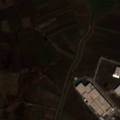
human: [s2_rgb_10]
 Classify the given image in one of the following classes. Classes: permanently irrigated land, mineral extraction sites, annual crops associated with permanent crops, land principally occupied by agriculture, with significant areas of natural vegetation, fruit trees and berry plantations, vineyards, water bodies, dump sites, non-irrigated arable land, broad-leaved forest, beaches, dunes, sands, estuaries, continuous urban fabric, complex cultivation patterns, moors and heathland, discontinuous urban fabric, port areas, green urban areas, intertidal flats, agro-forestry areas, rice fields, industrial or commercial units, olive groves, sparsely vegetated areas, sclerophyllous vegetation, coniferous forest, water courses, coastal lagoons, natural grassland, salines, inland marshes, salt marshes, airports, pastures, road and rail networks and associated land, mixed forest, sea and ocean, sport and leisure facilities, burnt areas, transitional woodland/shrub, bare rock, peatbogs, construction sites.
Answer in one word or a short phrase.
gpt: industrial or commercial units, non-irrigated arable land, complex cultivation patterns